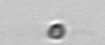
Label: nanoplankton_mix